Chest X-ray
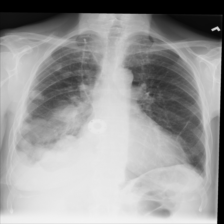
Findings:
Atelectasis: negative
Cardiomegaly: negative
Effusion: positive
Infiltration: negative
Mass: positive
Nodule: negative
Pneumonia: negative
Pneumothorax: negative
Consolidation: negative
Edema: negative
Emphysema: negative
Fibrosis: negative
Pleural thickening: negative
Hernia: negative